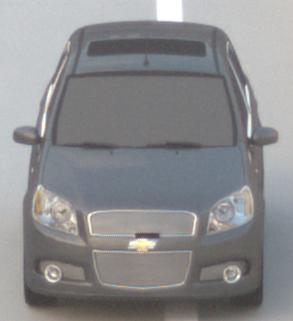
Make: Chevrolet
Model: Aveo 1.2
Detailed model: Aveo
Model produced from: 2008/06
Model produced until: 2011/01
Doors: 3
Color: gray
Road condition: dry road
Daytime: sunrise or sunset
Contrast: low contrast